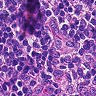
Metastatic tissue present: no